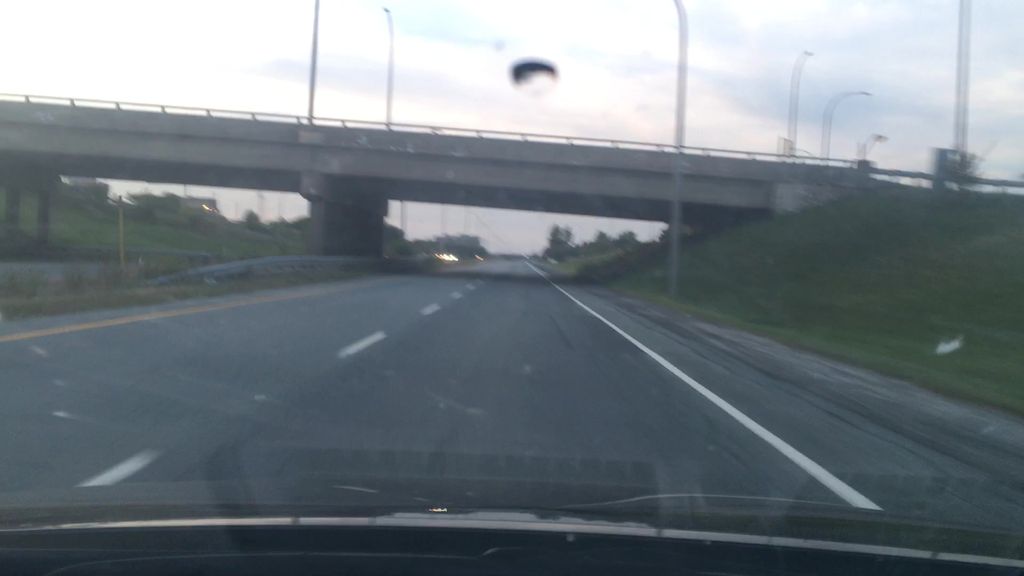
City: halifax